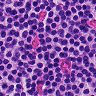
Metastatic tissue present: no